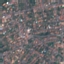
Label: Residential